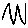
Label: zigzag